Question: I have this Linq Query I run a search function on (DateFrom and DateTo are dateTime objects):
'''
var result = from x in DbContext.Transaction_Groups
where (x.Date_Created >= DateFrom && x.Date_Created <= DateTo)
select x;
'''
And these are my tables:

I'm trying to join these two tables together so that I can use the '.Transaction_Date_Time' instead of the '.Date_Created function' that's in my query.
My query is trying to determine all the rows between the 'DateFrom' (user selected value) and the 'DateTo' (Another user selected value).
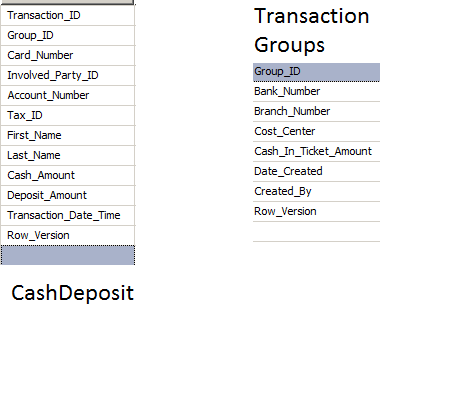
Answer: Do you want to join by Group_ID?
'''
var result = from x in DbContext.Transaction_Groups
join tran in DbContext.CashDeposit on x.Group_ID equals tran.Group_ID
where (tran.Transaction_Date_Time >= DateFrom && tran.Transaction_Date_Time <= DateTo)
select tran;
'''